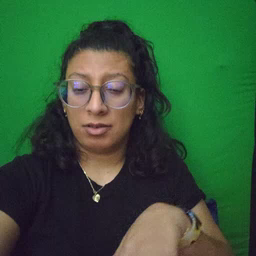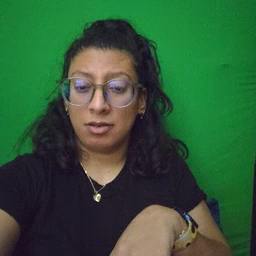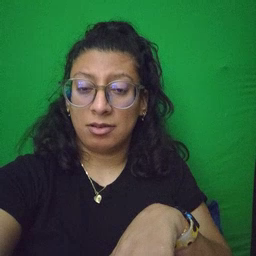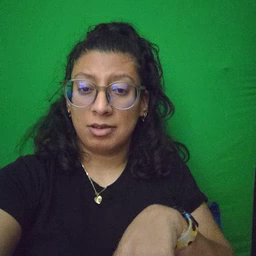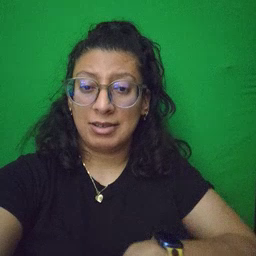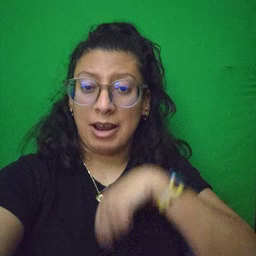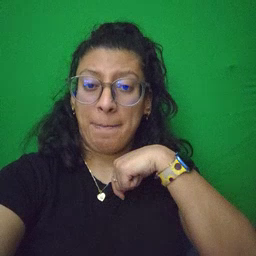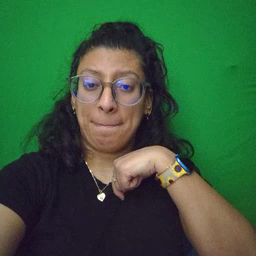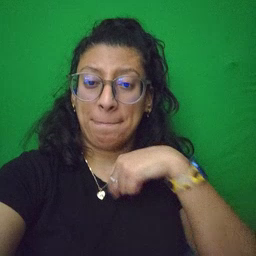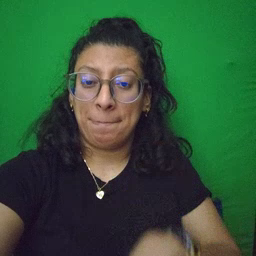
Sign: zipper